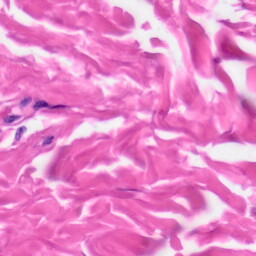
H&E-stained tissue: Skin